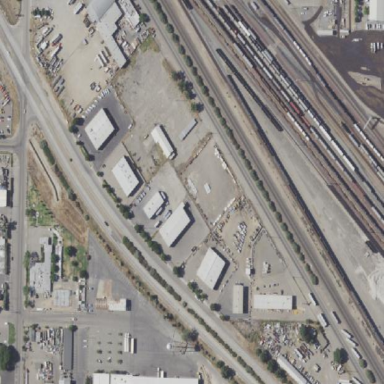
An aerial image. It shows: Industrial area designated for light industrial and warehouse use.